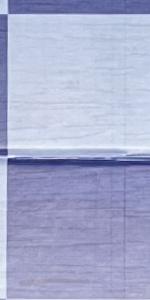
Label: Empty